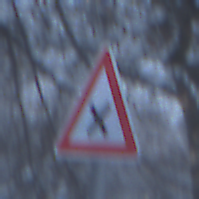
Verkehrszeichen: KreuzungOderEinmuendung
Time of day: Midday
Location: Outdoor (Nature)
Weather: Overcast
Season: Winter
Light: Natural